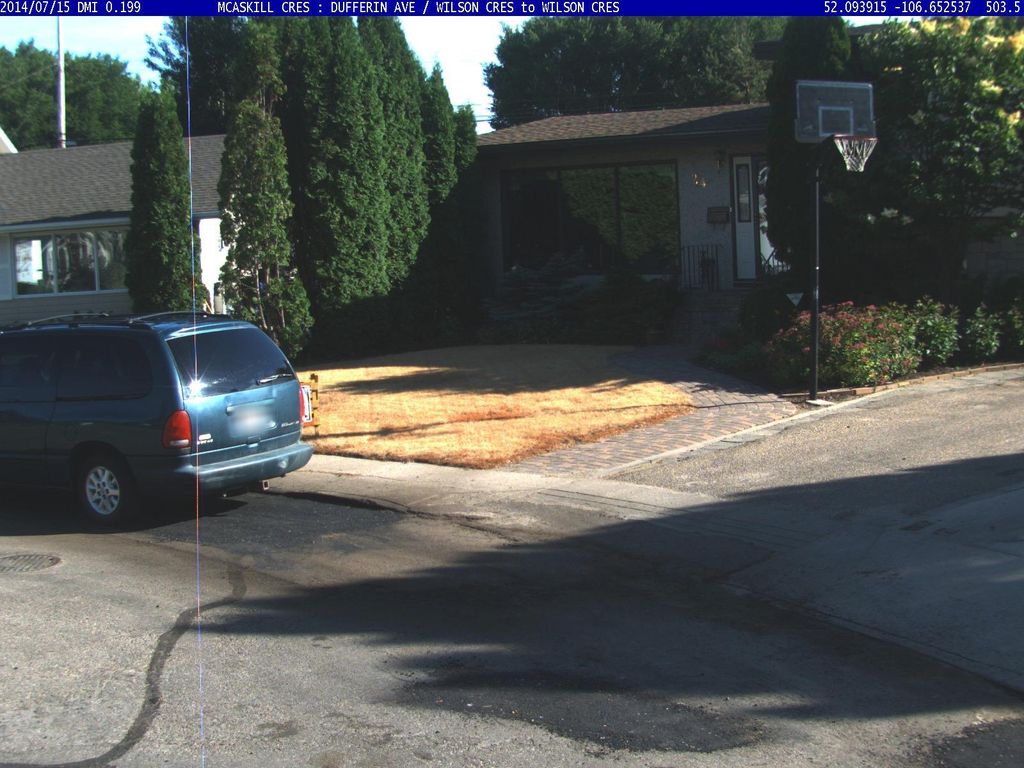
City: saskatoon